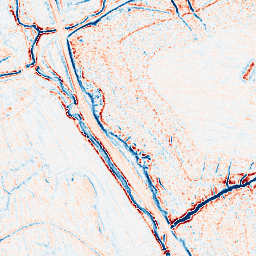
Category: edge_preserving
Decomposition family: anisotropic_diffusion
Decomposition parameters: iterations: 20
kappa: 100
gamma: 0.05
Upsampling method: cubic_mitchell
Upsampling parameters: scale: 2
Upsampling scale: 2